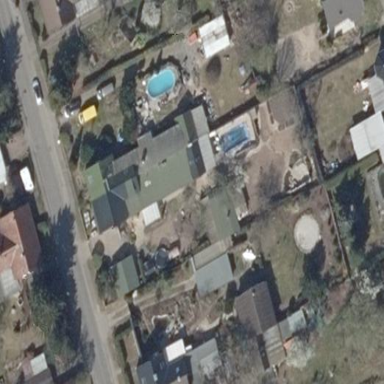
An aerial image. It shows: Semidetached house.